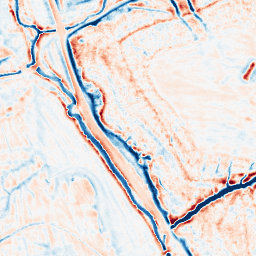
Category: edge_preserving
Decomposition family: bilateral
Decomposition parameters: d: 15
sigma_color: 150
sigma_space: 100
Upsampling method: quadratic
Upsampling parameters: scale: 2
Upsampling scale: 2